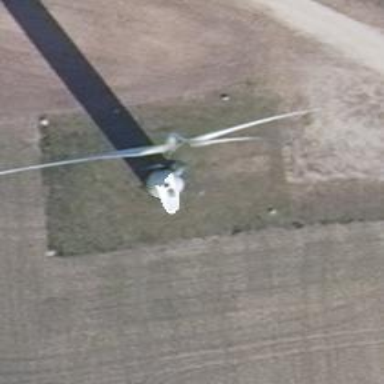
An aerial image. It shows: Wind power generator employing wind turbines.